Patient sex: M
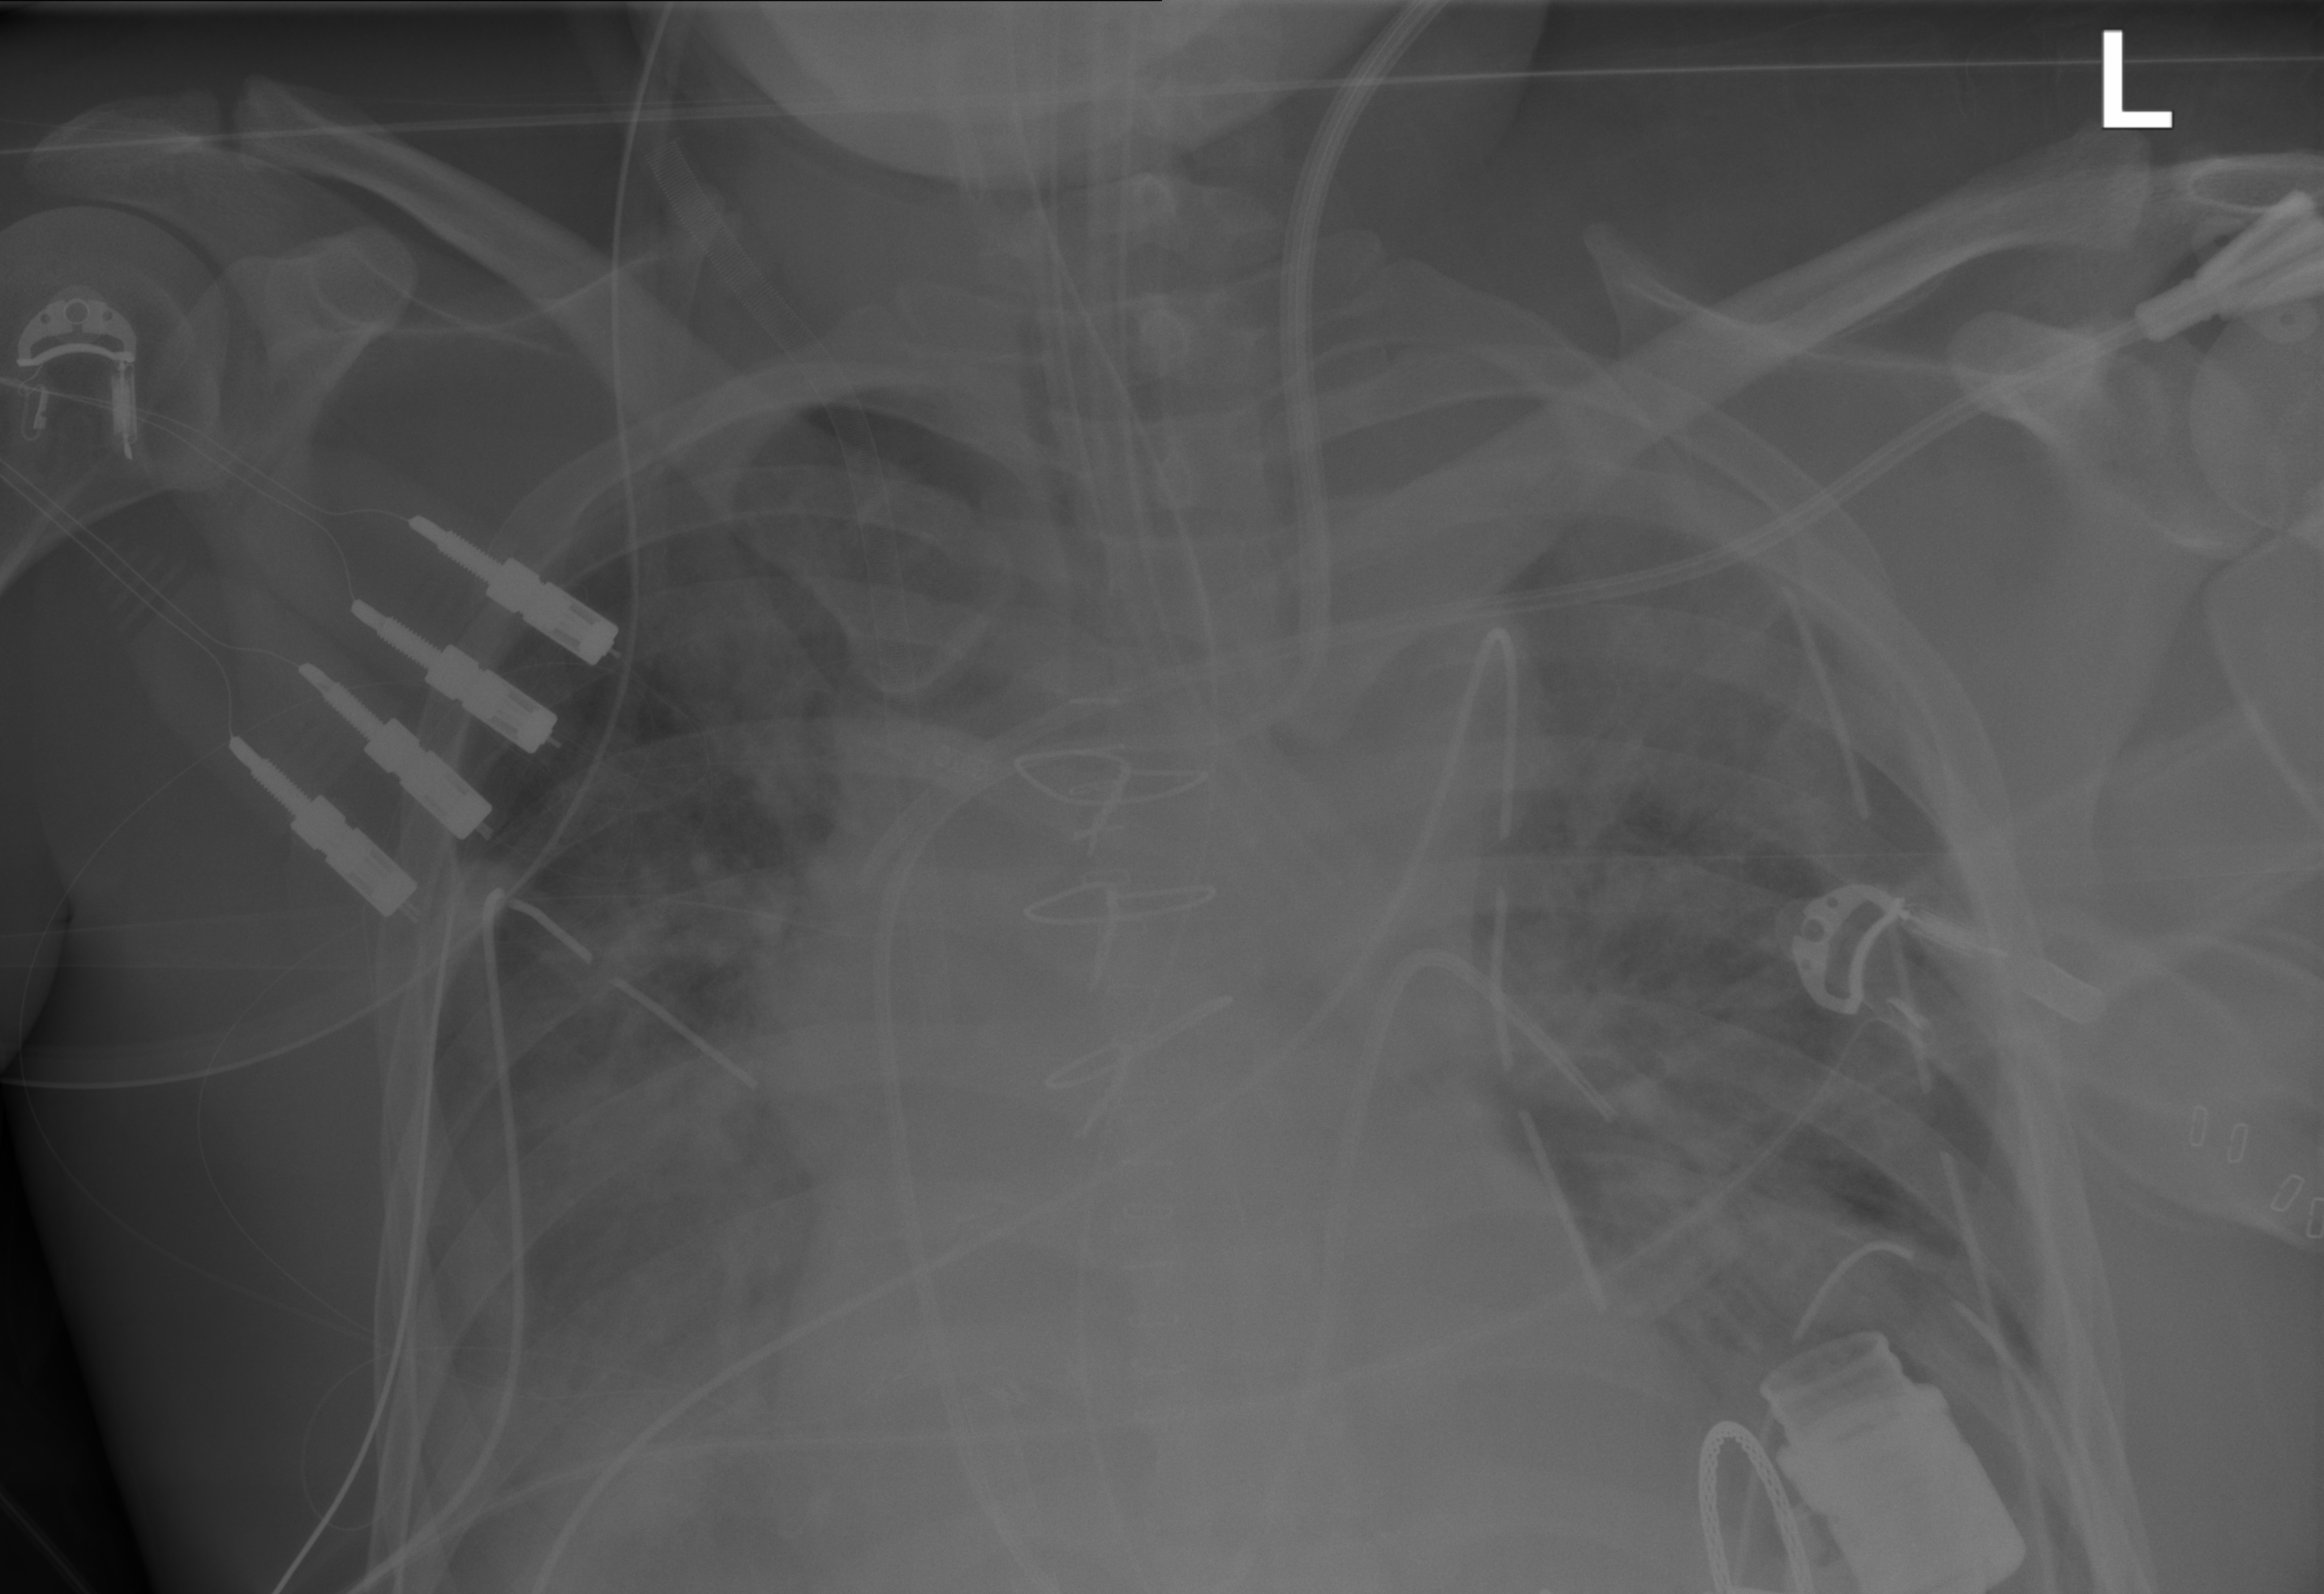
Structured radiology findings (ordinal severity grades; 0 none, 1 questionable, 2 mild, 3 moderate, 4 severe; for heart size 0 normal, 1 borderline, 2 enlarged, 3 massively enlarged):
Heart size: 2
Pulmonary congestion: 3
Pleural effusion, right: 2
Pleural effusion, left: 2
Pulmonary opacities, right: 2
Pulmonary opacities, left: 2
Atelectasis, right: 3
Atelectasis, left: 3